Question: I can't seem to prevent my form from checking one of the in my 'Group Box':

As shown in the designer, no are checked there.
Below is just about all of the code for this simple form. Nothing calls for a to be checked here or in the form's designer.
Is there a way to prevent any from being checked when the form loads?
'''
public ValueTypeSelector() {
InitializeComponent();
radioButton1.Checked = false;
radioButton2.Checked = false;
radioButton3.Checked = false;
radioButton4.Checked = false;
radioButton5.Checked = false;
radioButton6.Checked = false;
button1.Enabled = false;
button1.Click += clickEvent;
button2.Click += clickEvent;
radioButton1.Click += clickEvent;
radioButton2.Click += clickEvent;
radioButton3.Click += clickEvent;
radioButton4.Click += clickEvent;
radioButton5.Click += clickEvent;
radioButton6.Click += clickEvent;
}
void OnShow(object sender, EventArgs e) {
foreach (RadioButton rad in Controls) {
if (rad.Checked) {
Console.WriteLine("WTF?");
}
}
}
void clickEvent(object sender, EventArgs e) {
RadioButton rad = sender as RadioButton;
if (rad != null) {
if (rad.Checked) {
if (rad == radioButton1) {
DataType = TableDataType.Boolean; // <= HERE IS THE PROBLEM! FIRES ON FORM LOAD
} else if (rad == radioButton2) {
DataType = TableDataType.Character;
} else if (rad == radioButton3) {
DataType = TableDataType.DateTime;
} else if (rad == radioButton4) {
DataType = TableDataType.Decimal;
} else if (rad == radioButton5) {
DataType = TableDataType.Integer;
} else if (rad == radioButton6) {
DataType = TableDataType.String;
} else {
return;
}
button1.Enabled = true;
}
} else if (sender == button1) {
DialogResult = DialogResult.OK;
Close();
} else if (sender == button2) {
DialogResult = DialogResult.Cancel;
Close();
}
}
'''
The problem is that 'radioButton1' gets checked when the form is shown:
'''
if (rad == radioButton1) {
DataType = TableDataType.Boolean; // <= HERE IS THE PROBLEM! FIRES ON FORM LOAD
} else if (rad == radioButton2) {
'''
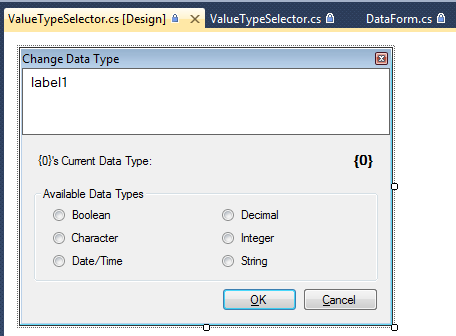
Answer: Make sure your radiobuttons are NOT the first tabindex = 0 controls. Make the OK button tabindex=0, followed by the radiobuttons.